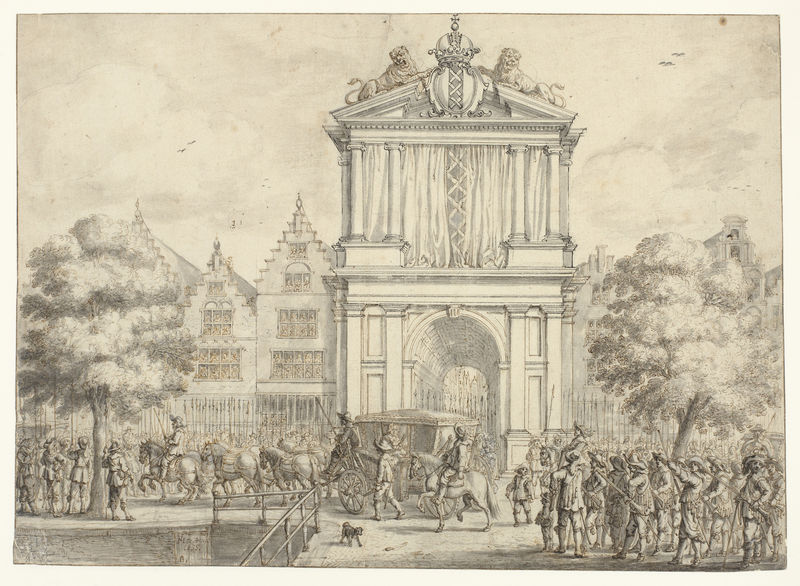
Titel: Feestelijkheden bij het bezoek van Maria de Médicis aan Amsterdam (plaat nr. 4)
Künstler: Jan Martszen de Jonge
Standort: Amsterdam
Institution: Rijksmuseum
Schlagwörter: baum, himmel, wasser, bäume, landschaft, menschen, strasse, säule, säulen, zeichnung, hund, schloss, fest, menge, vorhang, häuser, vögel, brücke, kontrast, karren, pferd, pferde, reiter, bogen, giebel, mauer, grafik, kutsche, pilaster, wagen, krieg, soldaten, tor, buch, kreuz, druck, radierung, waffen, wappen, stadttor, löwen, löwe, parade, triumphbogen, tonnengewölbe, stufengiebel, einzug, barockzeit